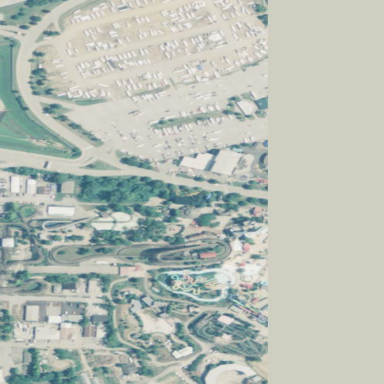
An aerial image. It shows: Theme park.